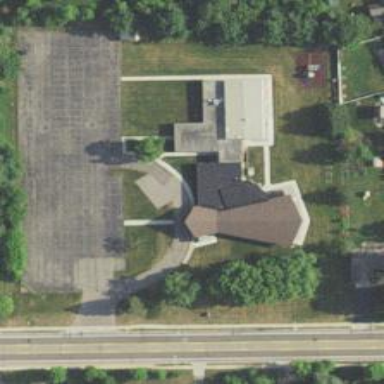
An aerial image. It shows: Driveway tunnel that serves as building passage.